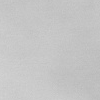
Atmospheric dust classification: dusty